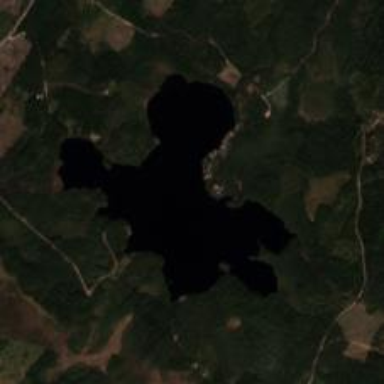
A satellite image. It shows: Serene lake.